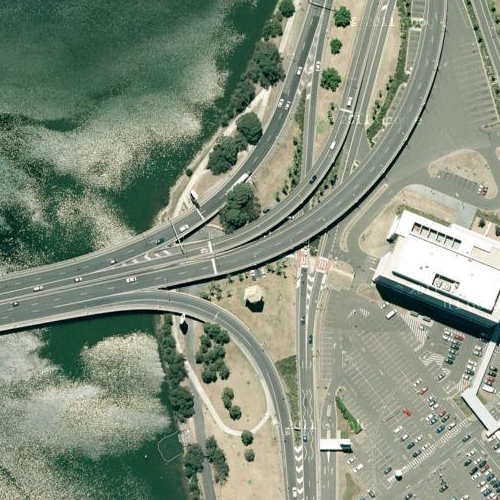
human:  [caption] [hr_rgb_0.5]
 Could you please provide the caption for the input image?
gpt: There are some plants and lawn beside the deep green waters .

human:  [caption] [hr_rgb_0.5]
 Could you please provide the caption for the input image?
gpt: Some green plants and lawn beside the deep green river .

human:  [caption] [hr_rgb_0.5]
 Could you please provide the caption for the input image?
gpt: There are some plants and lawn beside the deep green waters .

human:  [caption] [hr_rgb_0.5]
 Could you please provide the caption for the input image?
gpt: A wide river with dark green waters with some plants an lawn beside .

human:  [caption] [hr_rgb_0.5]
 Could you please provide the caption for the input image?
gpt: Some green plants on the lawn with a river beside .